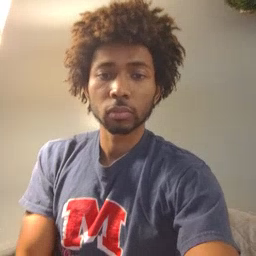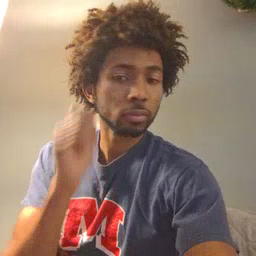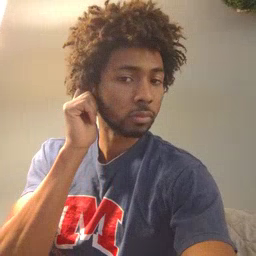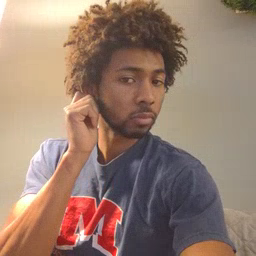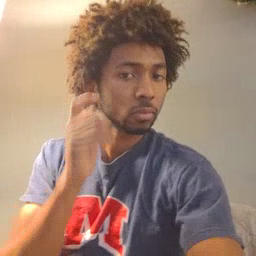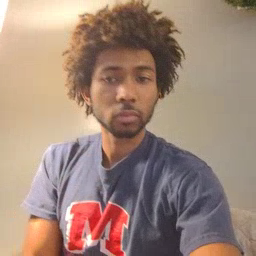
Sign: ear